Question: # Short
What I want to do is, to prepare PHP generated result for print with strong rules.
Tried all possible ways with css+html: set dimensions in px, mm, cm.
Nothing helped. Each browser, even each printer printed absolutely different paper results (tried both with & w/o border print. also didn't get result). After long research, found that CSS is not best way for this purpose and better way - to use pdf creation functionality with PHP. So, installed TCPDF. But can't get it work with logical part that I created for HTML output.
# What I want to get
- - - - - - - - '$id'-
Here is more detailed explanation on image:

# What I'm getting
After form submission, processing in php side takes too long - about minute and opens blank page instead of PDF result.
# Code:
(Code is not so huge, comments are making it look like so:)
'''
<?php
require_once('tcpdf/config/lang/eng.php');
require_once('tcpdf/tcpdf.php');
// create new PDF document
$pdf = new TCPDF(PDF_PAGE_ORIENTATION, PDF_UNIT, PDF_PAGE_FORMAT, true, 'UTF-8', false);
$pdf->SetPrintHeader(false);
$pdf->SetPrintFooter(false);
// set document information
$pdf->SetCreator(PDF_CREATOR);
$pdf->SetAuthor('John Smith');
$pdf->SetTitle(false);
$pdf->SetSubject(false);
$pdf->SetKeywords(false);
// set default header data.set all false because don't want to output header footer
$pdf->SetHeaderData(false, false, false, false);
// set header and footer fonts
$pdf->setHeaderFont(Array(PDF_FONT_NAME_MAIN, '', PDF_FONT_SIZE_MAIN));
$pdf->setFooterFont(Array(PDF_FONT_NAME_DATA, '', PDF_FONT_SIZE_DATA));
// set default monospaced font
$pdf->SetDefaultMonospacedFont(PDF_FONT_MONOSPACED);
//set margins
$pdf->SetMargins(4, 11, 4);
$pdf->SetHeaderMargin(PDF_MARGIN_HEADER);
$pdf->SetFooterMargin(PDF_MARGIN_FOOTER);
//set auto page breaks
$pdf->SetAutoPageBreak(TRUE, PDF_MARGIN_BOTTOM);
//set image scale factor
$pdf->setImageScale(PDF_IMAGE_SCALE_RATIO);
//set some language-dependent strings
$pdf->setLanguageArray($l);
// ---------------------------------------------------------
// set font
$pdf->SetFont('helvetica', '', 10);
// add a page
$pdf->AddPage();
// define barcode style
$style = array(
'position' => '',
'align' => 'C',
'stretch' => false,
'fitwidth' => true,
'cellfitalign' => '',
'border' => true,
'hpadding' => 'auto',
'vpadding' => 'auto',
'fgcolor' => array(0, 0, 0),
'bgcolor' => false, //array(255,255,255),
'text' => true,
'font' => 'helvetica',
'fontsize' => 8,
'stretchtext' => 4
);
ob_start();
?>
<style type="text/css">
table {
width: 100%;
border-collapse: collapse;
}
td img {
height:10mm;
}
td {
padding: 0 1mm 0 1mm;
vertical-align:middle;
}
.cell {
width: 38mm;
height:21mm;
font-style: bold;
text-align: center;
}
tr {
height:21mm;
margin:0;
padding:0;
}
</style>
<?php
$i = 0;
$item = new item($db);
foreach ($_POST['checkbox'] as $id) {
$details = $item->getDetails($id);
$qt = (isset($_POST['qt'])) ? $_POST['qt'] : $details['qt'];
for ($cnt = 1; $cnt <= $qt; $cnt++) {
// check if it's the beginning of a new table
if ($i % 65 == 0)
echo '<table>';
// check if it's the beginning of a new row
if ($i % 5 == 0)
echo '<tr>';
echo '<td><div class="cell">www.fety.fr<br/>';
$pdf->Cell(0, 0, 'CODE 39 - ANSI MH10.8M-1983 - USD-3 - 3 of 9', 0, 1);
$pdf->write1DBarcode($id, 'C39', '', '', '', 18, 0.4, $style, 'N');
$pdf->Ln();
echo '<br/>' . $details['hcode'] . '</div></td>';
// check if it's the end of a row
if (($i + 1) % 5 == 0)
echo '</tr>';
// check if it's the end of a table
if (($i + 1) % 65 == 0)
echo '</tr></table>';
$i++;
}
}
// if the last table isn't full, print the remaining cells
if ($i % 65 != 0) {
for ($j = $i % 65; $j < 65; $j++) {
if ($j % 65 == 0)
echo '<table>';
if ($j % 5 == 0)
echo '<tr>';
echo '<td></td>';
if (($j + 1) % 5 == 0)
echo '</tr>';
if (($j + 1) % 65 == 0)
echo '</table>';
}
}
$markup = ob_get_clean();
// output the HTML content
$pdf->writeHTML($markup, true, false, true, false, '');
// reset pointer to the last page
$pdf->lastPage();
// ---------------------------------------------------------
//Close and output PDF document
$pdf->Output('bcsheet.pdf', 'I');
?>
'''
# Script works like that:
1. User selects items' checkboxes
2. After form submission, PHP gets values of checked checkboxes via Ajax
3. In foreach loop, PHP gets quantities of each item from database.
4. Generated table
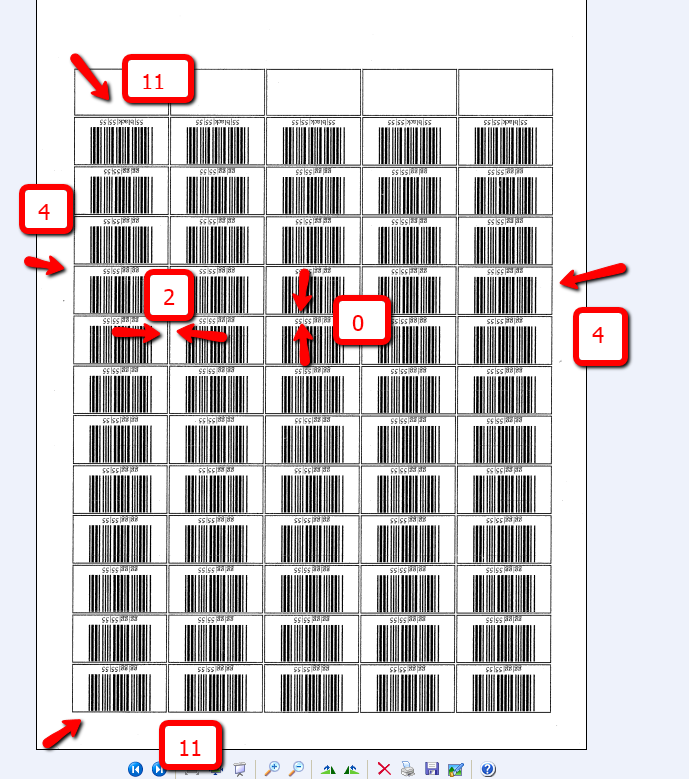
Answer: here is an html/css to pdf converter library <URL>
This has it's own html/css parser and thus will yield the same result in all browser.
'''
<?php
$html = '
<html>
<head>
<style>
table {
width: 100%;
border-collapse: collapse;
}
tr {
}
td {
width: 38mm;
height: 21.2mm;
margin: 0 1mm;
text-align: center;
vertical-align:middle;
}
</style>
</head>
<body>
<table>';
for ($i = 0; $i < 13; $i++)
{
$html .= '<tr>';
for($j = 0; $j < 5; $j++)
{
$html .= '<td><barcode code="TEC-IT" type="C39" class="barcode" /></td>';
}
$html .= '</tr>';
}
$html .= '</table>
</body>
</html>';
include("MPDF53/mpdf.php");
$mpdf = new mPDF('c', 'A4', '', '', 4, 4, 10.7, 10.7, 0, 0);
$mpdf->SetDisplayMode('fullpage');
$mpdf->list_indent_first_level = 0;
$mpdf->WriteHTML($html,0);
$mpdf->Output('test.pdf','I');
exit;
?>
'''